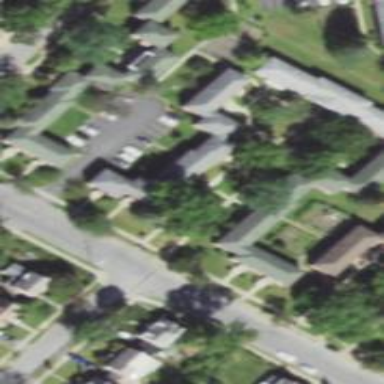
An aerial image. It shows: Residential building.